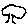
Label: tree